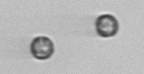
Label: Thalassiosira_sp_aff_mala